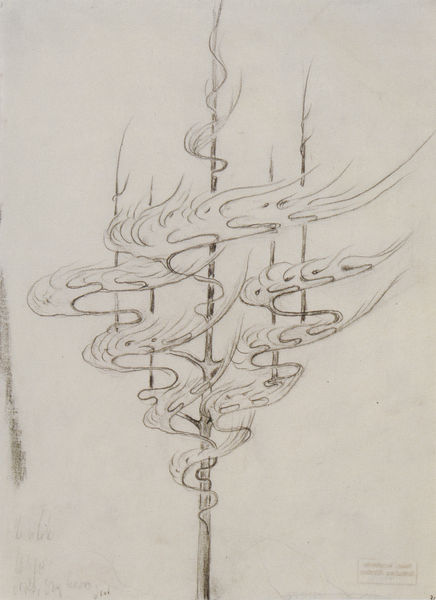
Titel: Schwelende Pflanze
Künstler: Hermann Obrist
Standort: München
Institution: Staatliche Graphische Sammlung
Schlagwörter: baum, blätter, feuer, flügel, laub, weiß, äste, bewegung, braun, geschwungen, schwarz, skizze, zeichnung, beige, ornament, federn, wind, rauch, blatt, pflanze, bewegt, schwung, papier, formen, grafik, graphik, linien, brand, luft, wehen, jugendstil, spitz, dekor, floral, ornamente, baumkrone, kurven, tusche, flamme, brennen, flammen, waldbrand, form, stöcke, bleistift, stempel, entwurf, verwischt, geäst, winden, vorlage, aufsteigend, formenä, kreisen, streben, wellenform, züngeln, fantasie, elemente, senkrechte, schwingung, win, phantastisch, bewegng, umschlingt, fdeuer